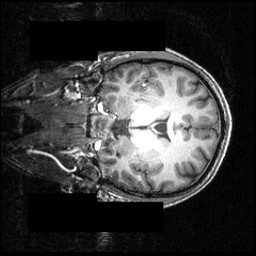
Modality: T1w
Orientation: coronal
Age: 26
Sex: male
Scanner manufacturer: siemens
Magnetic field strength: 3.951 T
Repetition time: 1.5 s
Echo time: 0.00335 s